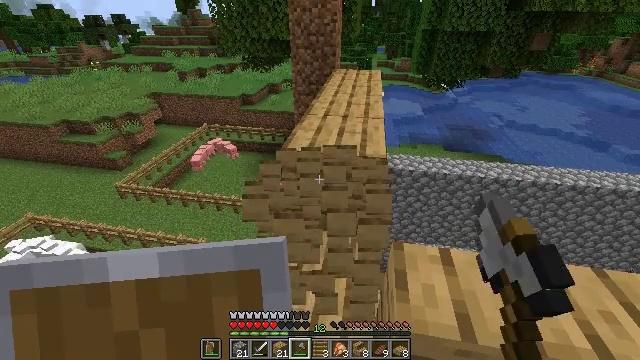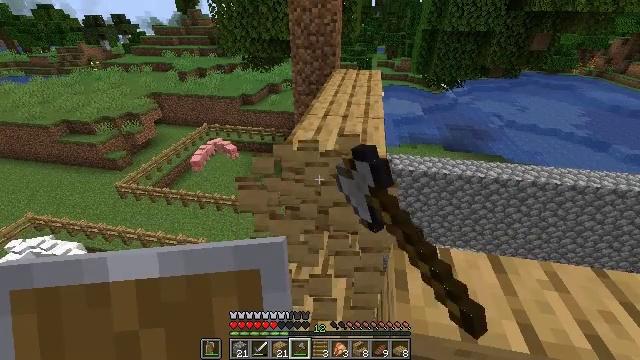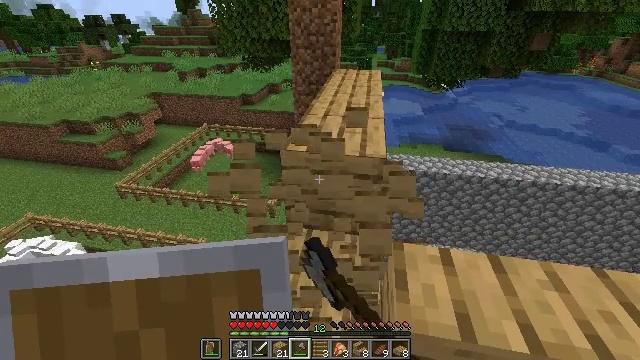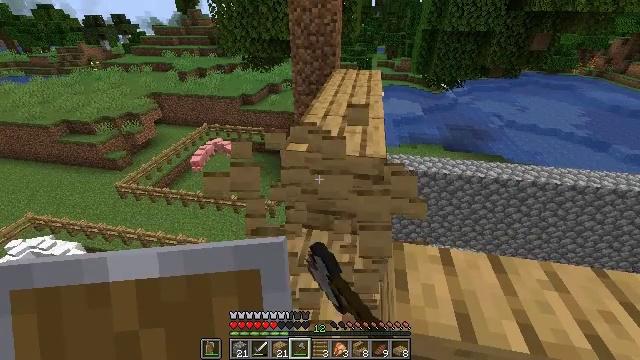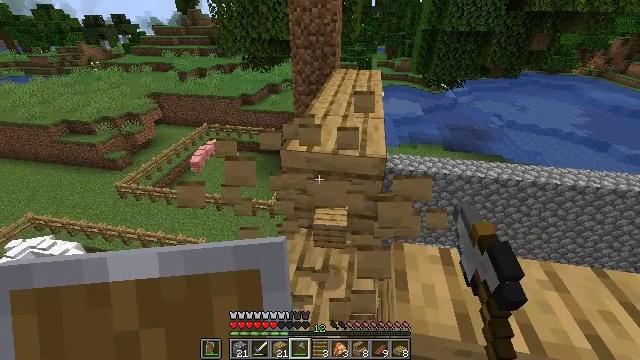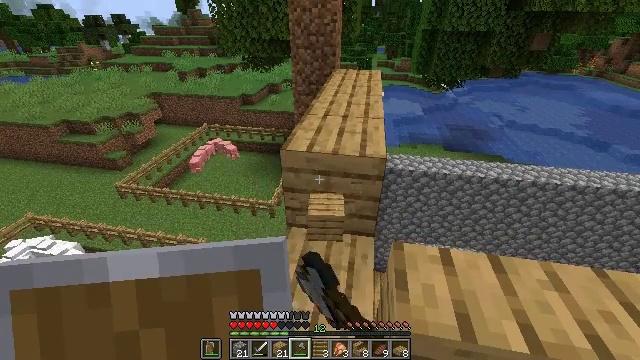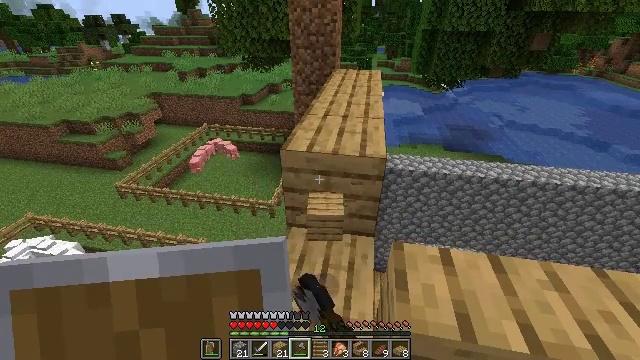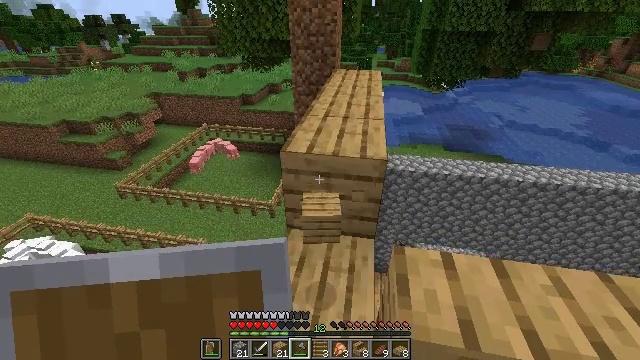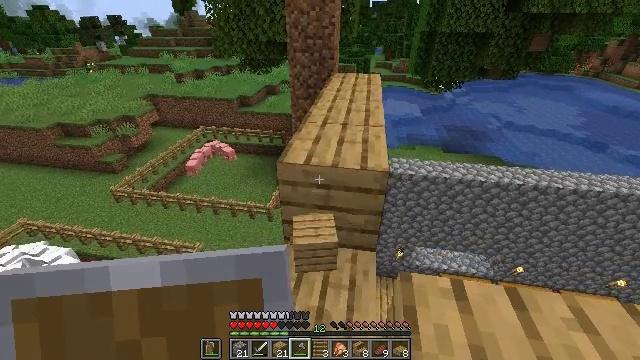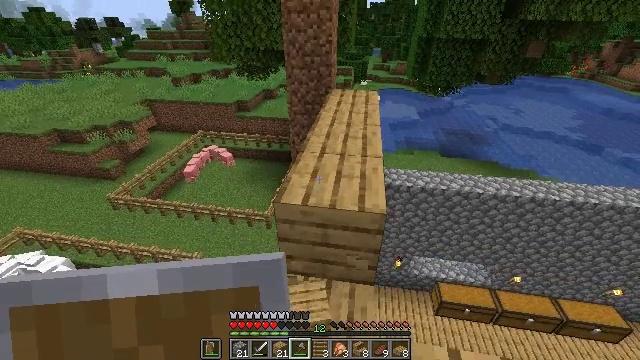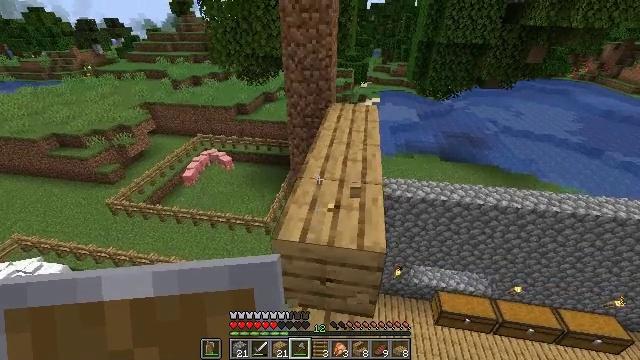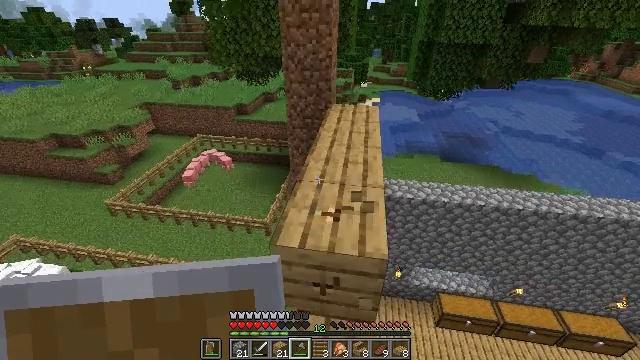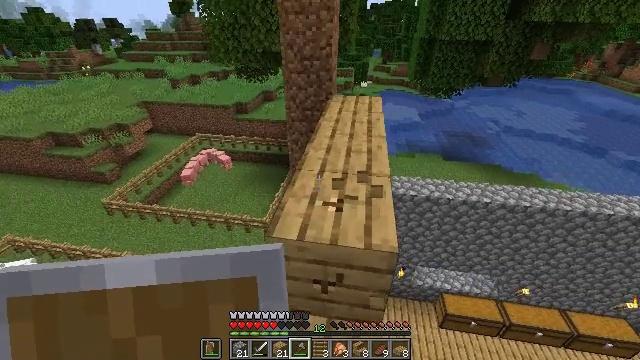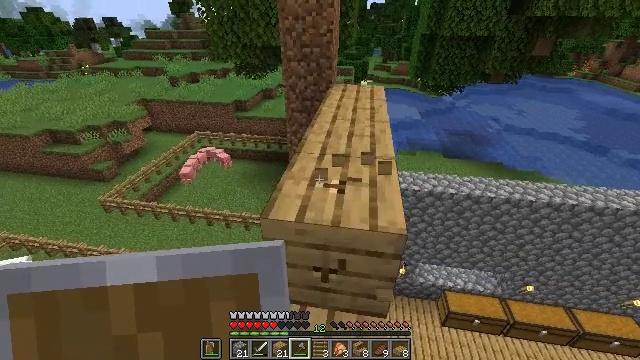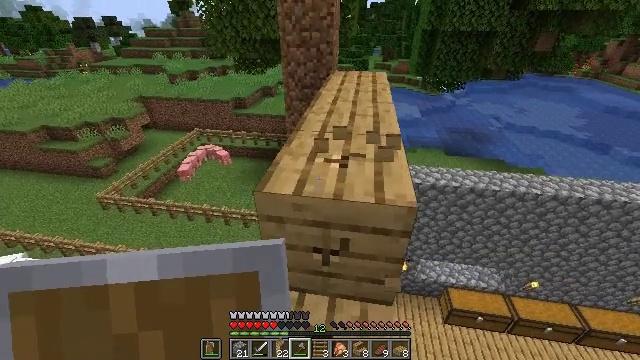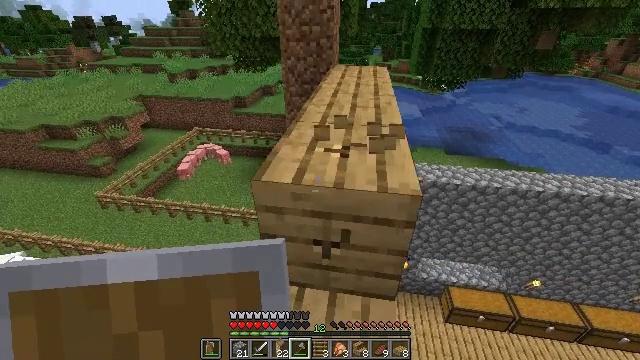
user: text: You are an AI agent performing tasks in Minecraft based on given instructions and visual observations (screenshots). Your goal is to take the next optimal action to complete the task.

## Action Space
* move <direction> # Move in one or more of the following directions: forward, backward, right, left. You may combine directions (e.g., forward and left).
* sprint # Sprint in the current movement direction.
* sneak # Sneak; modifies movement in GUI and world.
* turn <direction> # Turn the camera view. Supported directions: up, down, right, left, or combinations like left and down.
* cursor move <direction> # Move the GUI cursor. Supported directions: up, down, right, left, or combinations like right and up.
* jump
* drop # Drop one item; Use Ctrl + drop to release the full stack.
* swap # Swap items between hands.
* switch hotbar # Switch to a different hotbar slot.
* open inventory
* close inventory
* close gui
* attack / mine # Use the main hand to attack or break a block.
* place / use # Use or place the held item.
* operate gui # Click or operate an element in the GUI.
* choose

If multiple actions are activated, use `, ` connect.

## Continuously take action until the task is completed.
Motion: motion action
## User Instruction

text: Gather some oak planks.
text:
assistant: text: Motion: attack / mine
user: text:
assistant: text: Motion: attack / mine
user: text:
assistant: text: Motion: attack / mine
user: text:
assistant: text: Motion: attack / mine
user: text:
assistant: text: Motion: attack / mine
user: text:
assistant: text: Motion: attack / mine
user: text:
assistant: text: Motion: move forward
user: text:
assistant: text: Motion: move forward
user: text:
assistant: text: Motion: move forward, attack / mine
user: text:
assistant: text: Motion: move forward, attack / mine
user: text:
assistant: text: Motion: attack / mine
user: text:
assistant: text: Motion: attack / mine
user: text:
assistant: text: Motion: attack / mine
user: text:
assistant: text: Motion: attack / mine
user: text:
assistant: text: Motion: attack / mine
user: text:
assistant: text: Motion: attack / mine
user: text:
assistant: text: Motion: attack / mine
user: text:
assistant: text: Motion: attack / mine
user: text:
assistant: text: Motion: attack / mine
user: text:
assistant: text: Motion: attack / mine
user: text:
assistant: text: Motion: attack / mine
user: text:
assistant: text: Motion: attack / mine
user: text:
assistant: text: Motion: attack / mine
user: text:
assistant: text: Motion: attack / mine
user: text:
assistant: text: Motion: attack / mine
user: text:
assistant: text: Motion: attack / mine
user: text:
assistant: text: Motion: attack / mine
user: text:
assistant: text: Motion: attack / mine
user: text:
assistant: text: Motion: attack / mine
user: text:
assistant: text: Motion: attack / mine